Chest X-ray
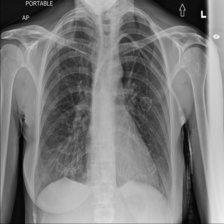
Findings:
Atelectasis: negative
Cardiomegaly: negative
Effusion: negative
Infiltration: positive
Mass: negative
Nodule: negative
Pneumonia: negative
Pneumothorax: negative
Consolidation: negative
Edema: negative
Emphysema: negative
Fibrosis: negative
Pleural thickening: negative
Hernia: negative